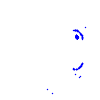
Particle: pion